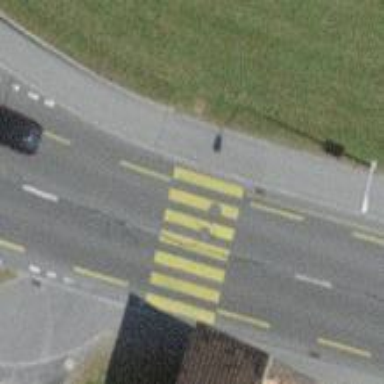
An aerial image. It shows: Raised kerb.